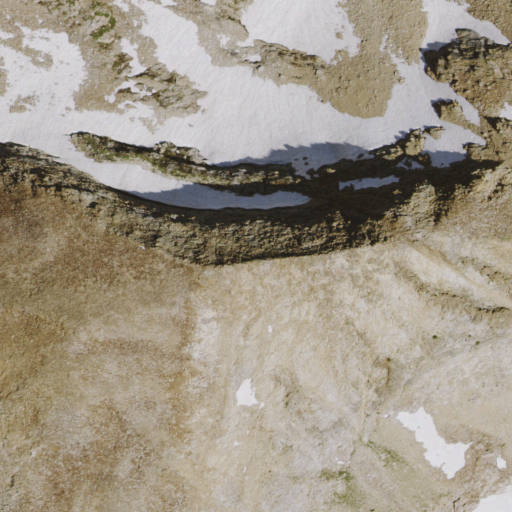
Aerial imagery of mountain in Nevada named Ruby Dome containing grassland, open water, evergreen forest, and barren land